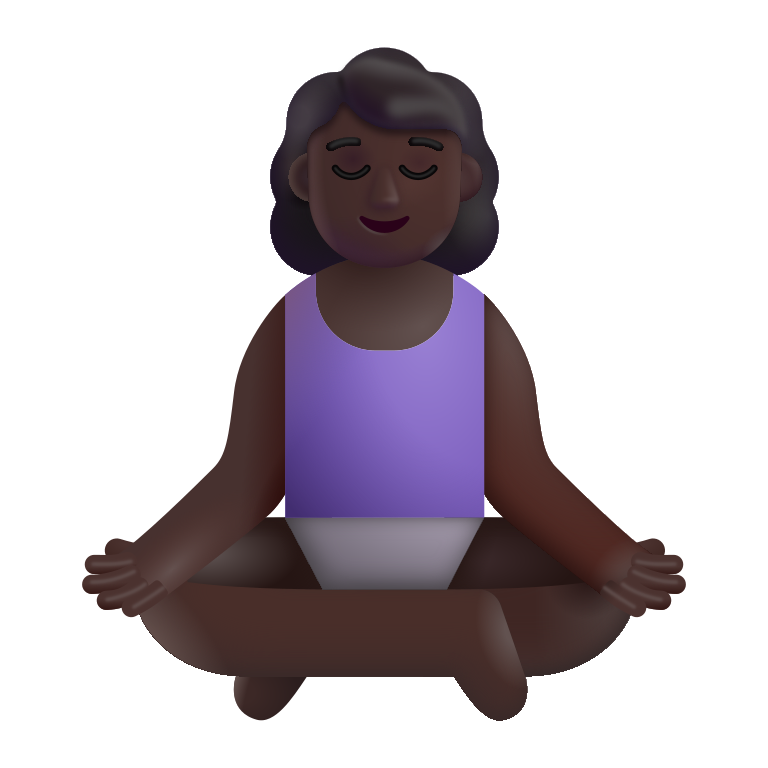
woman in lotus position color dark